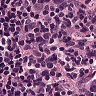
Metastatic tissue present: no